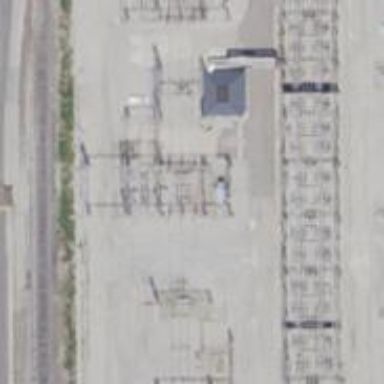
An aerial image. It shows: Switch used for power control.